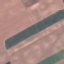
Land use / land cover: AnnualCrop